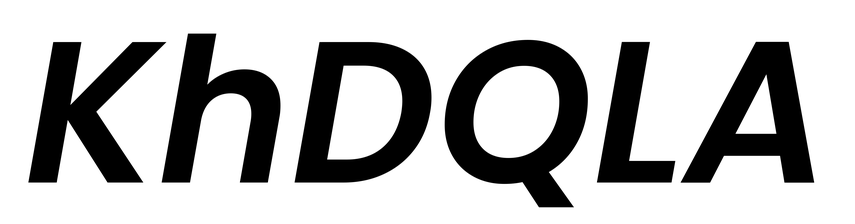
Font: Poppins-SemiBoldItalic